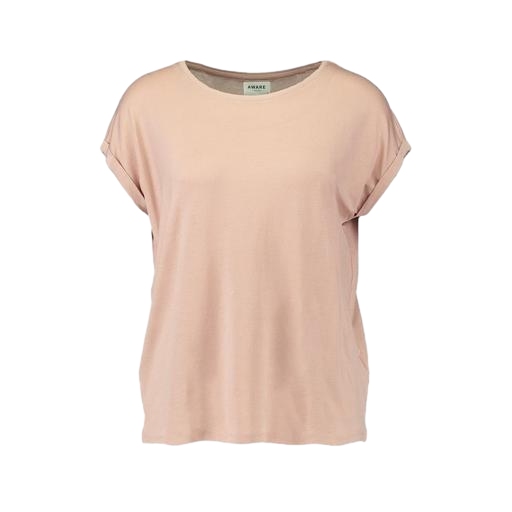
cap-sleeved tee, cap-sleeve tee, pink cap-sleeve t-shirt, white background